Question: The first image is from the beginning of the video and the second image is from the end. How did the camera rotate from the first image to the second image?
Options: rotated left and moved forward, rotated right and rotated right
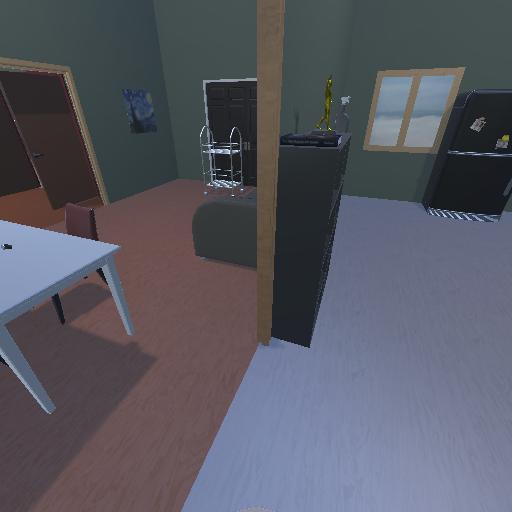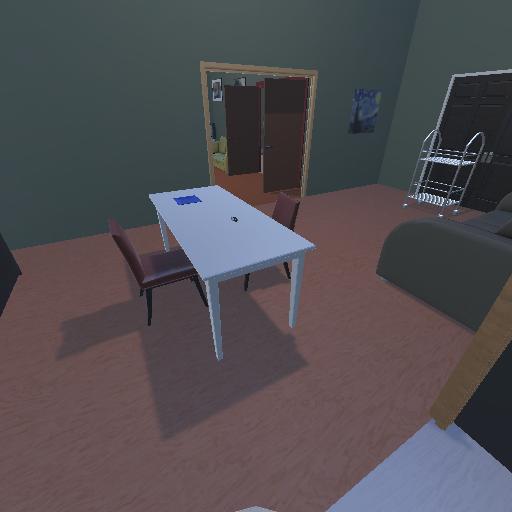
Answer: rotated left and moved forward